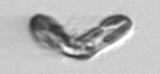
Label: Karenia